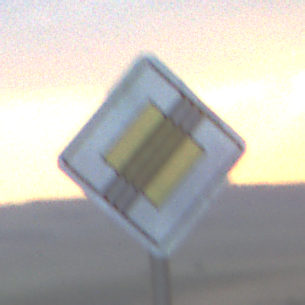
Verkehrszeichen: EndeVorfahrtsstrasse
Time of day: SunriseSunset
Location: Outdoor (Nature)
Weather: PartlyCloudy
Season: NotSpecified
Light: Natural